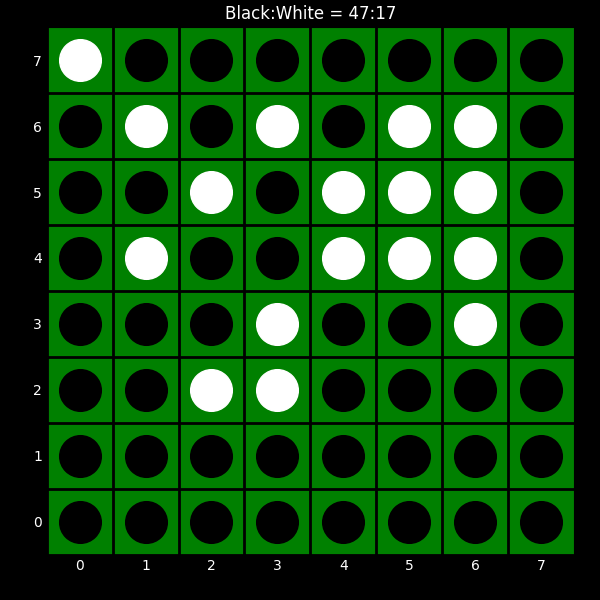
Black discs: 47
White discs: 17